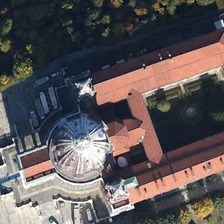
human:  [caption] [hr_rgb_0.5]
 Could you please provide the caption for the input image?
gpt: a white roof and a red roof .

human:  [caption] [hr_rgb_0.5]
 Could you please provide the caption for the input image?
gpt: next to some green and yellow orange plants .

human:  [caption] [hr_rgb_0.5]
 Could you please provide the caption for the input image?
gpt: the white church is located in the center of the square .

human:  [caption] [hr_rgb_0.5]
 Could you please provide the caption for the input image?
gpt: on either side of the white church are red buildings .

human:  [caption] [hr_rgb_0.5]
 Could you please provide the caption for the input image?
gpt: the white church is located in the center of the square .